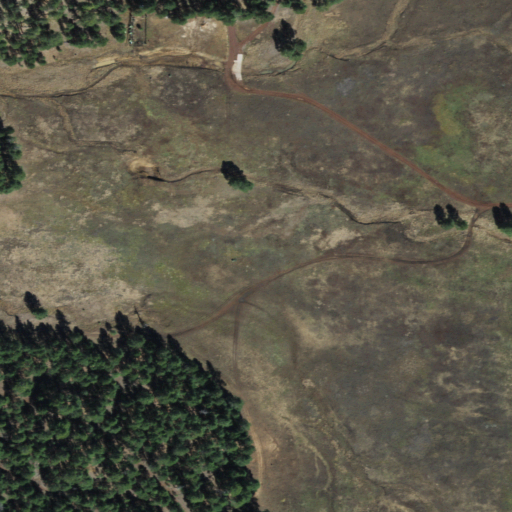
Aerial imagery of plain(s) in Arizona named Bert Lee Park containing shrub and evergreen forest